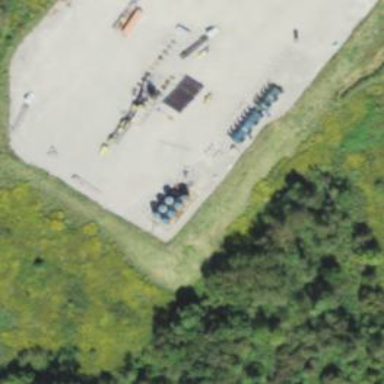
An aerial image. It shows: Storage tank that is man-made.